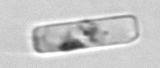
Label: Guinardia_delicatula